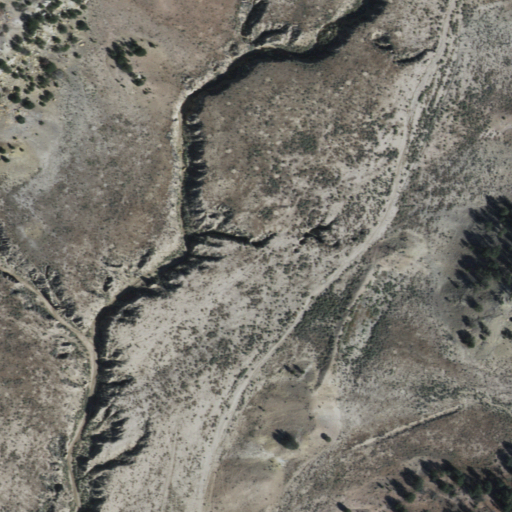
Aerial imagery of valley in Arizona named Aspen Wash containing shrub, grassland, and evergreen forest